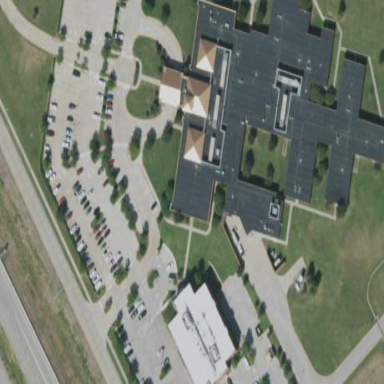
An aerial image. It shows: Hospital building.